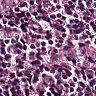
Metastatic tissue present: yes